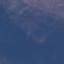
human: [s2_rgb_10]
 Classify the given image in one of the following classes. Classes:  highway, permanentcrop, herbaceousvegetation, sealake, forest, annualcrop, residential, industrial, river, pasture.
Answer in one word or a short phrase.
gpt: HerbaceousVegetation